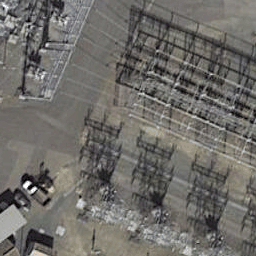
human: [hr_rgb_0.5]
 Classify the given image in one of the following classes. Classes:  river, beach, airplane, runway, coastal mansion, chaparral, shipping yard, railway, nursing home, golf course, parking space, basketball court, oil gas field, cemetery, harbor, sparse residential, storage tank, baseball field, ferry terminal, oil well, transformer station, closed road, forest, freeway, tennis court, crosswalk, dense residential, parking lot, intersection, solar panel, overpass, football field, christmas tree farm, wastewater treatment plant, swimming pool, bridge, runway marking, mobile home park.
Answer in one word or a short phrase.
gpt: transformer station